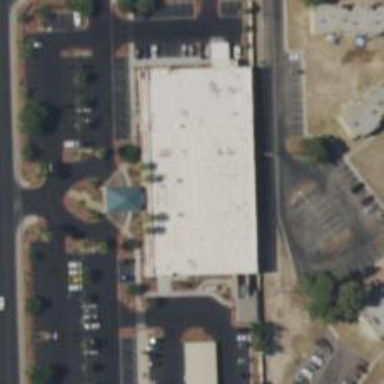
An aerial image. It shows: Healthcare clinic is depicted in the image.